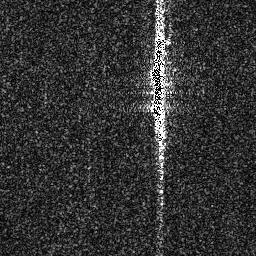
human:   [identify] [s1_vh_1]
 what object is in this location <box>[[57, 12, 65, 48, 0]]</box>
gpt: <ref>1 large ship at the center</ref>